Aerial crown-view tile of a tropical tree (Barro Colorado Island, Panama), acquired 20250512:
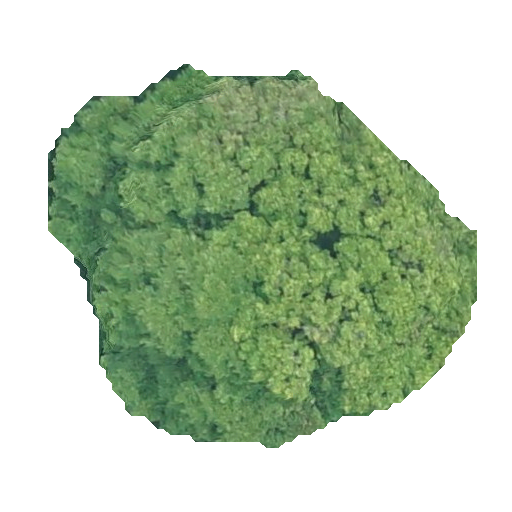
Species: Prioria copaifera
GBIF accepted scientific name: Prioria copaifera
Crown area: 174.653 m²